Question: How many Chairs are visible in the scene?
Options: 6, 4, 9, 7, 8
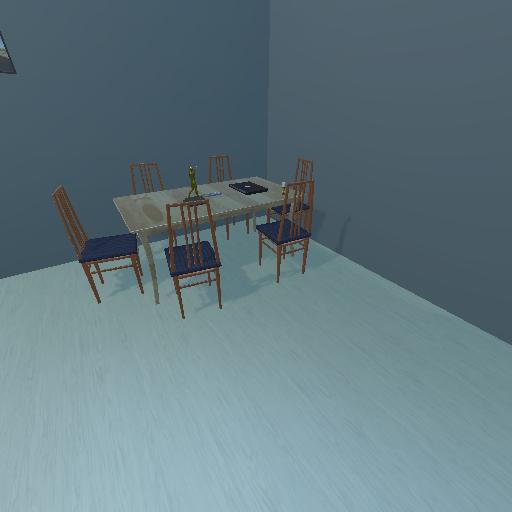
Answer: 6